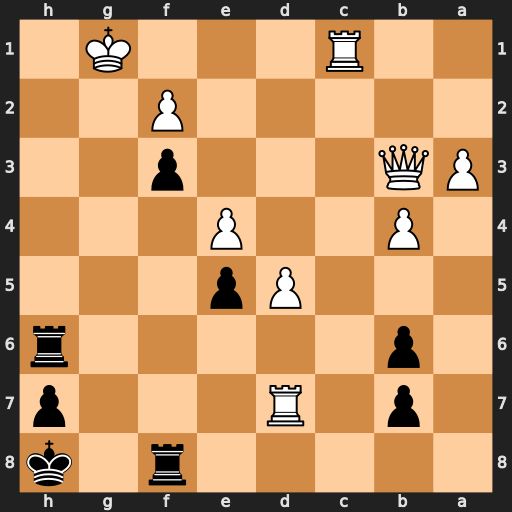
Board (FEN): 5r1k/1p1R3p/1p5r/3Pp3/1P2P3/PQ3p2/5P2/2R3K1
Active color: b
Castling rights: -
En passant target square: -
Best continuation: Rg8+ Rg7 Rxg7+ Kf1 Rh1#